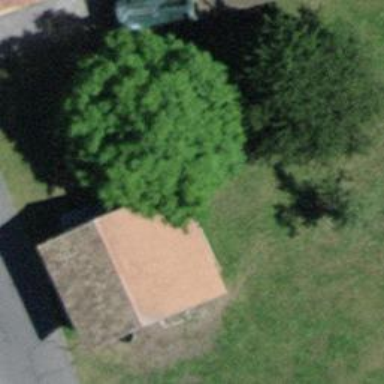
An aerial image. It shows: Barn.